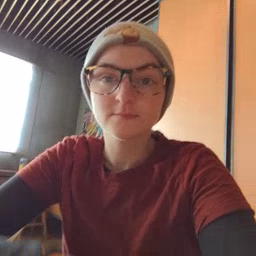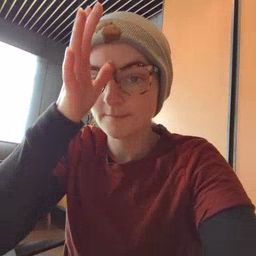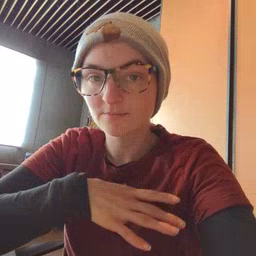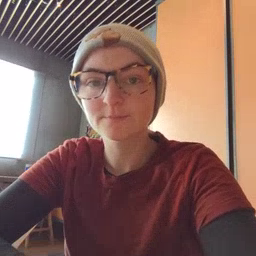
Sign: man